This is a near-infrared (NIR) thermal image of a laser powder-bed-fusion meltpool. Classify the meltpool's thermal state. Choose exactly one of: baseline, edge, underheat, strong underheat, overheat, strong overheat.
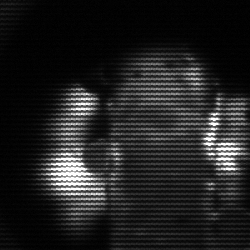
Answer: strong underheat